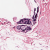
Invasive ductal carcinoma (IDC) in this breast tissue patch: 0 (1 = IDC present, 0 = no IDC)